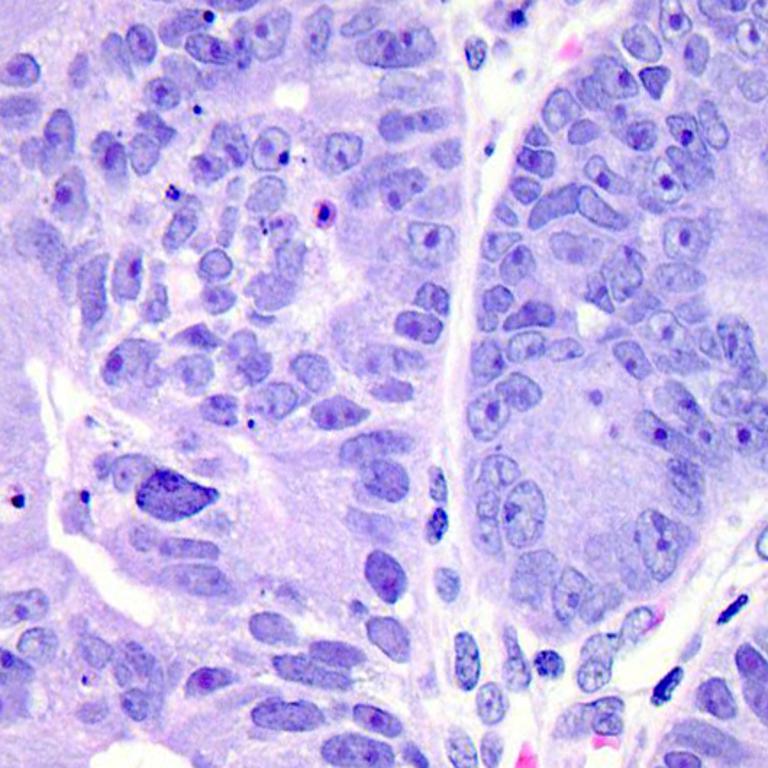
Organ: colon
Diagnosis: adenocarcinomas